Aerial crown-view tile of a tropical tree (Barro Colorado Island, Panama), acquired 20250715:
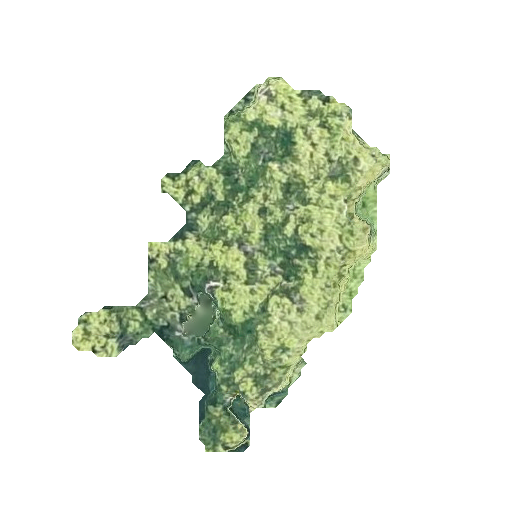
Species: Poulsenia armata
GBIF accepted scientific name: Poulsenia armata
Crown area: 85.998 m²